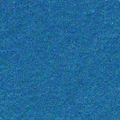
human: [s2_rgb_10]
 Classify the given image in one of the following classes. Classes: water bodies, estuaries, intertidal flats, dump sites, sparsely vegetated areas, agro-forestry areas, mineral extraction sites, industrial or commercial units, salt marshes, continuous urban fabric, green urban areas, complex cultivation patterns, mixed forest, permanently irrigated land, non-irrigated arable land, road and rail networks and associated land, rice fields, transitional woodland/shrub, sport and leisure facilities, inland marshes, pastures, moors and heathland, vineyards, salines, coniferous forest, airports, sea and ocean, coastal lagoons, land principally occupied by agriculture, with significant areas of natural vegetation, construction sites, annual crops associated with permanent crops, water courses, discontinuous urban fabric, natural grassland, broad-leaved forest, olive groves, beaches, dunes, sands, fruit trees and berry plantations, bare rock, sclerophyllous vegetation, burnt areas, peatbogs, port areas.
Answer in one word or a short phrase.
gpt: sea and ocean